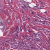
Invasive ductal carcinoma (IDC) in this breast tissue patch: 1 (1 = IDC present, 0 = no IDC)